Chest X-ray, AP view. Patient: 54 years old, sex M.
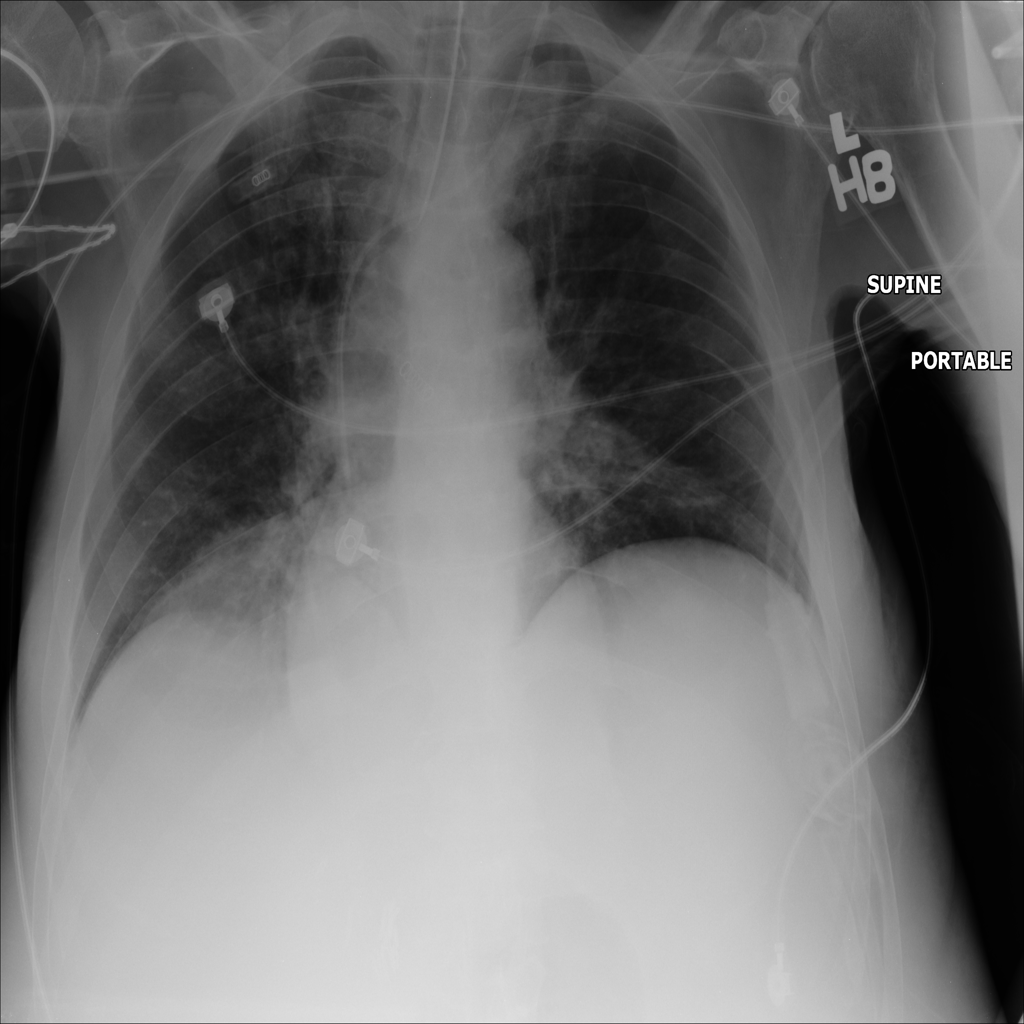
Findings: No Finding